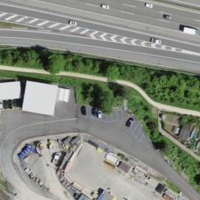
EUNIS habitat code: 57
Species observed at this site:
Pica pica
Corvus corone